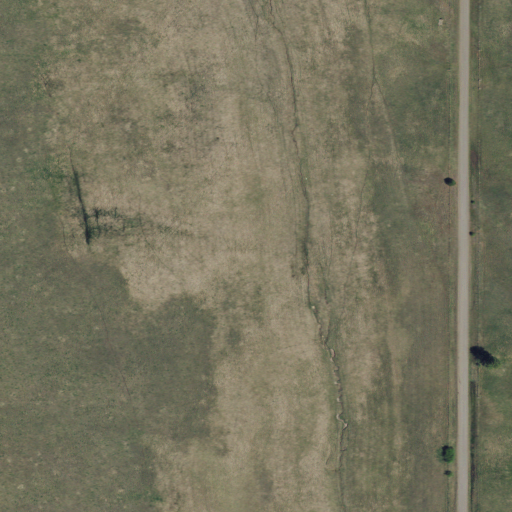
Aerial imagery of plain(s) in Idaho named Twogood Flat containing shrub, grassland, and herbaceous wetlands